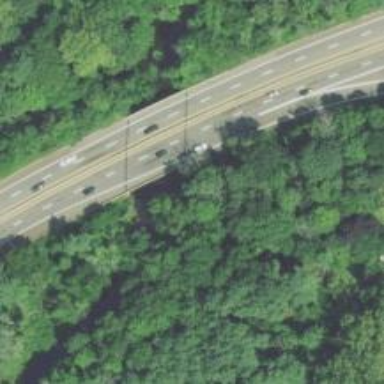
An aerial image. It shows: Bridge over motorway.